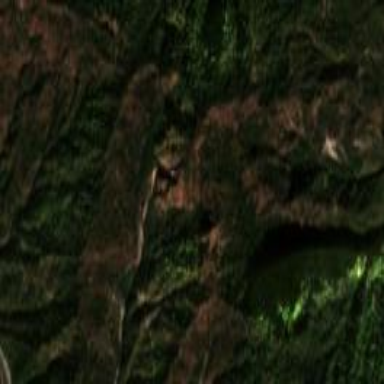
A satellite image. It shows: Forest area.